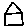
Label: house